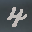
Label: 4